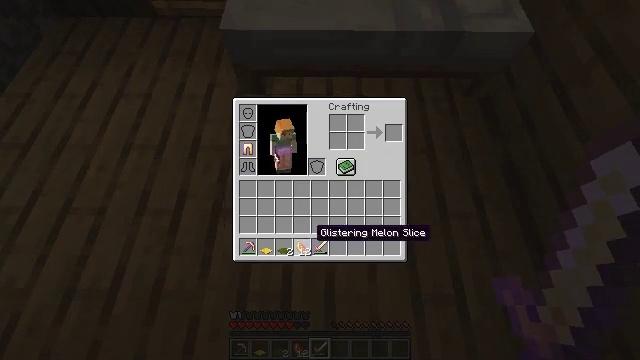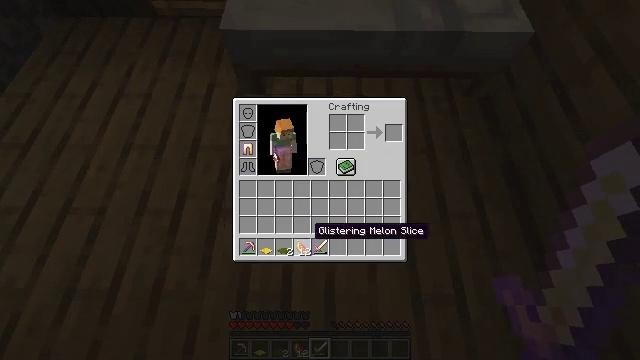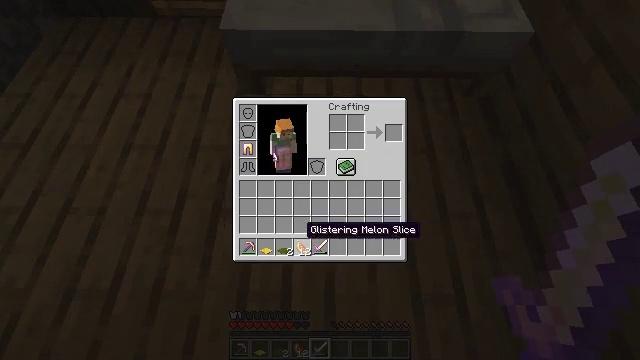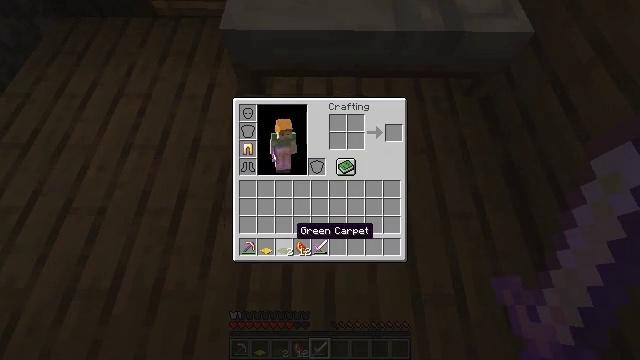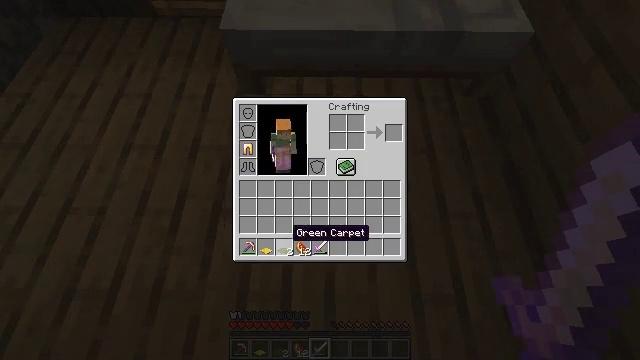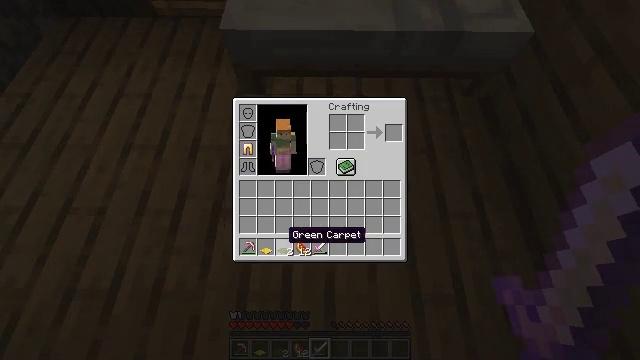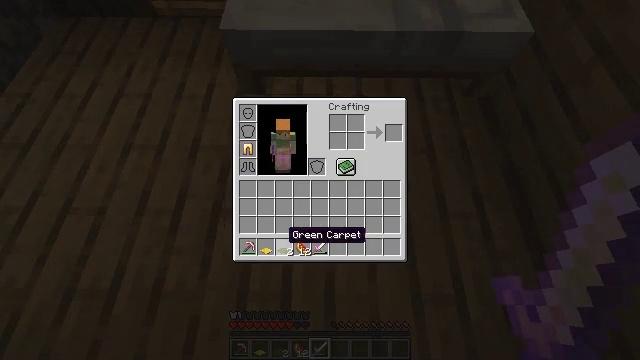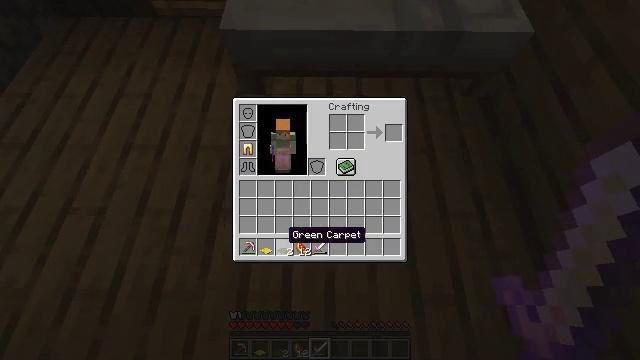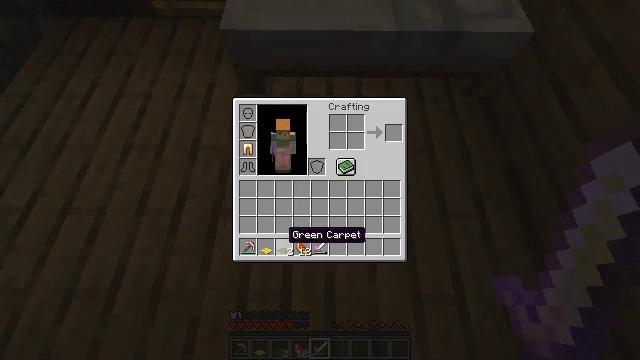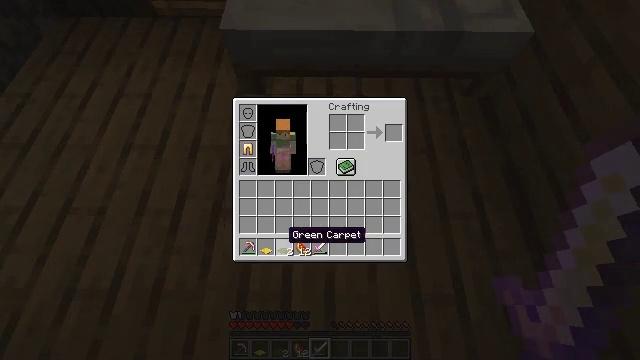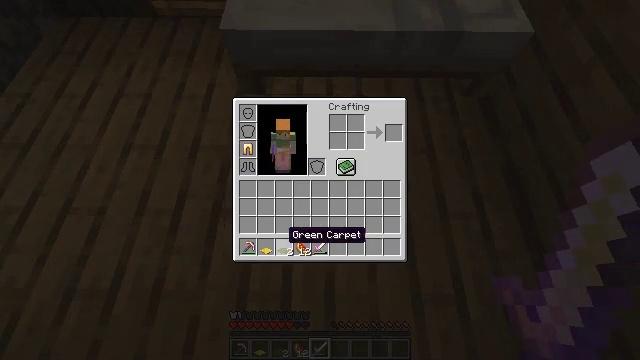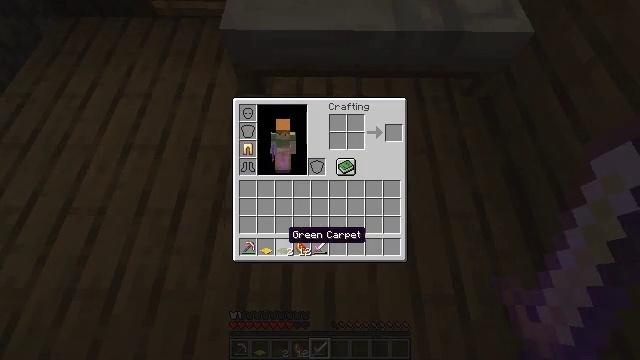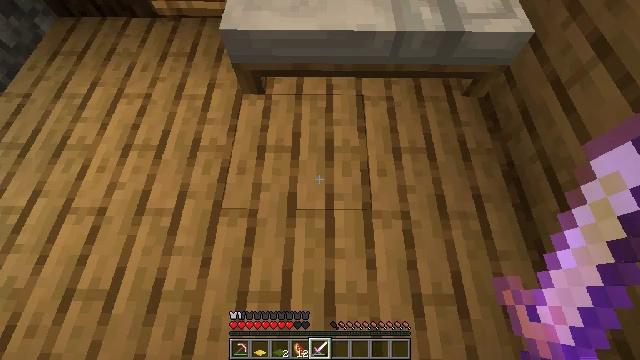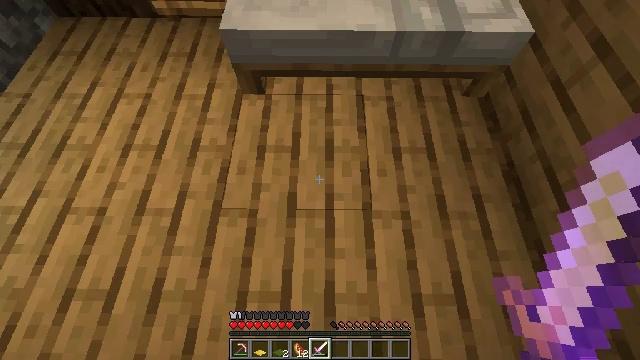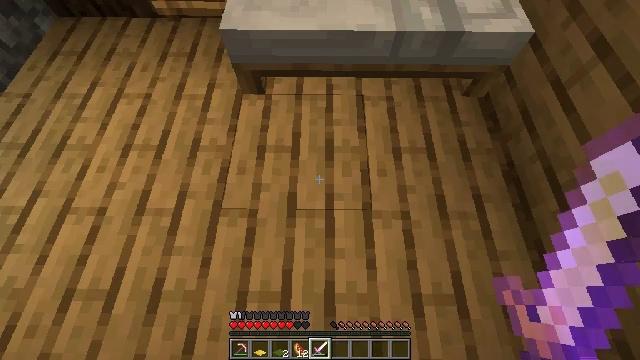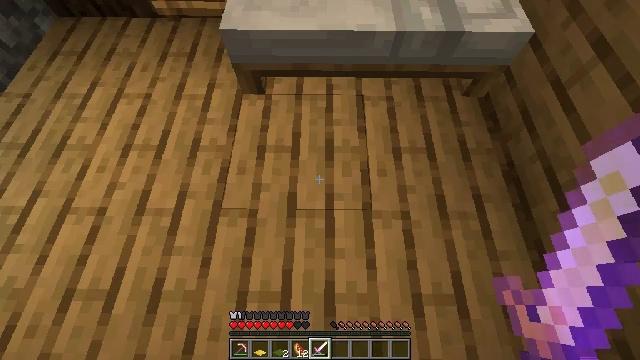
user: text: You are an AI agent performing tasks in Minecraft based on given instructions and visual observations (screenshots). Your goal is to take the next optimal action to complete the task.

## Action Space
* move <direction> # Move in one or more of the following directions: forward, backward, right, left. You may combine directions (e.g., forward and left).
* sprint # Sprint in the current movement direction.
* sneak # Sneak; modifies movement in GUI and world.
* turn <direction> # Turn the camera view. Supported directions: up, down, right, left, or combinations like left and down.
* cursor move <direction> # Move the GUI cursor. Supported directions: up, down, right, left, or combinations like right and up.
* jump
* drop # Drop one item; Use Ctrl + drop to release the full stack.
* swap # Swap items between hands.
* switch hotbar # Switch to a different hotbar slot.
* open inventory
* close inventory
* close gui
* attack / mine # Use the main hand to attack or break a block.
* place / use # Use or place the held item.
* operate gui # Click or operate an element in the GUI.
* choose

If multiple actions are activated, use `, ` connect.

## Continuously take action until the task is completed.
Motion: motion action
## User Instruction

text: Excavate some diorite.
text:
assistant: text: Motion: no_op
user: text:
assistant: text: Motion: turn left
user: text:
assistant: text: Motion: turn left
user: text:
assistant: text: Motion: no_op
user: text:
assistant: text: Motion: no_op
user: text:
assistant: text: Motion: no_op
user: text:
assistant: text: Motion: no_op
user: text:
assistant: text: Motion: no_op
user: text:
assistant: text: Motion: no_op
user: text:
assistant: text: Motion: no_op
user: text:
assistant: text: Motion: no_op
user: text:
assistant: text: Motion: close inventory
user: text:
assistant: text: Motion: close inventory
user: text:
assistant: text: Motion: close inventory
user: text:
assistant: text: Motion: close inventory
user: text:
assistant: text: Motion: move left, turn left and up
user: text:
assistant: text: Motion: move left, turn left and up
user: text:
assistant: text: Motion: move left, turn up
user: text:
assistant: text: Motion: move left, turn left and up
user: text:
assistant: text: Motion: move left, turn up
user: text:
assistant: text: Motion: move left, turn up
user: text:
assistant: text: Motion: move left, turn up
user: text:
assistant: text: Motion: move left
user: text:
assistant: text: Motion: turn right and down
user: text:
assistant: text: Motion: turn right and down
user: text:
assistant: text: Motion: turn right
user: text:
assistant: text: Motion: no_op
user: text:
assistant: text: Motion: move forward
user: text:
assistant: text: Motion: move forward, turn right
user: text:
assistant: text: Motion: move forward, turn right and up